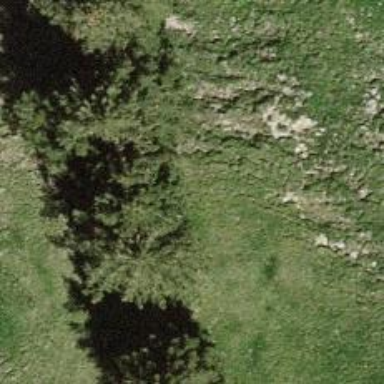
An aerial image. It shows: Needle-leaved tree in natural setting.